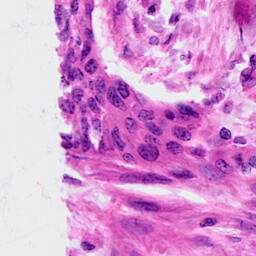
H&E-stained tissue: Cervix